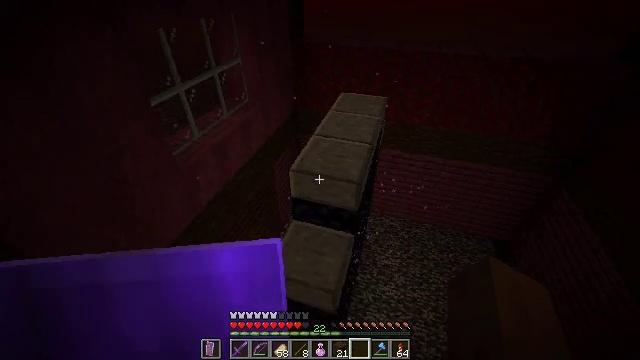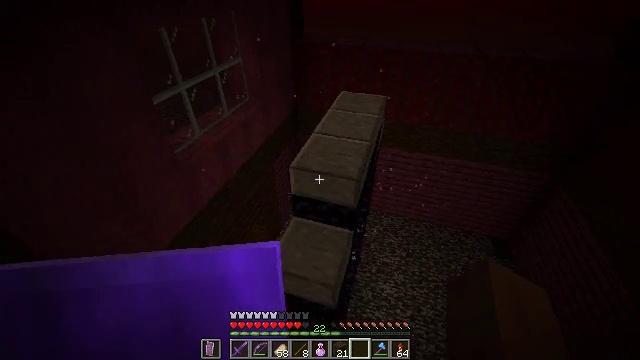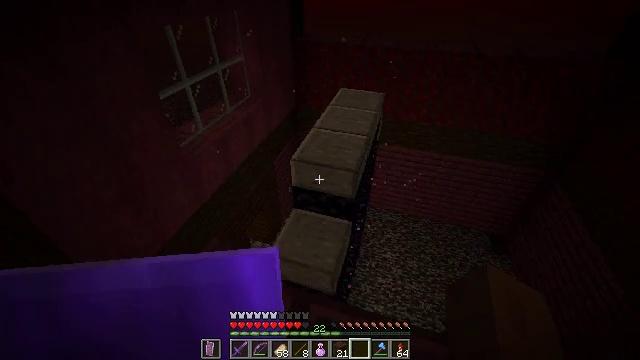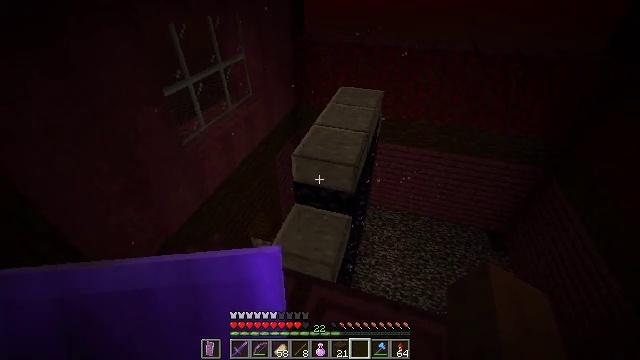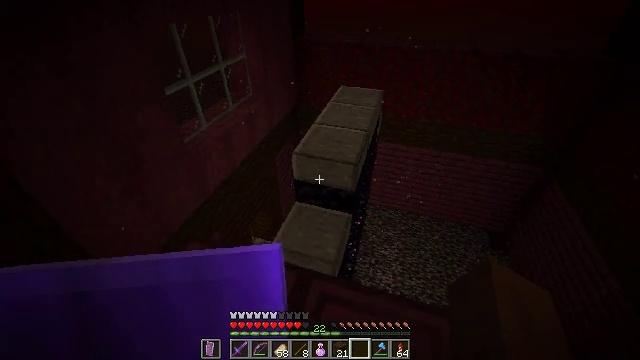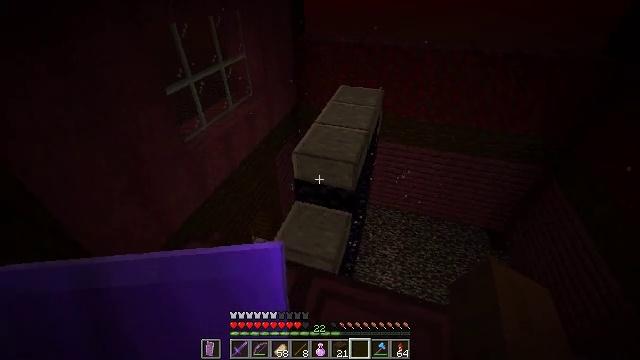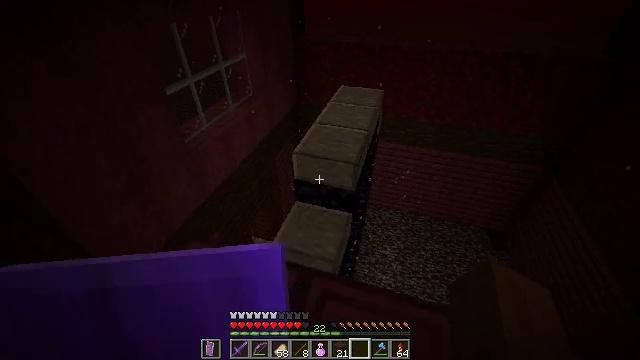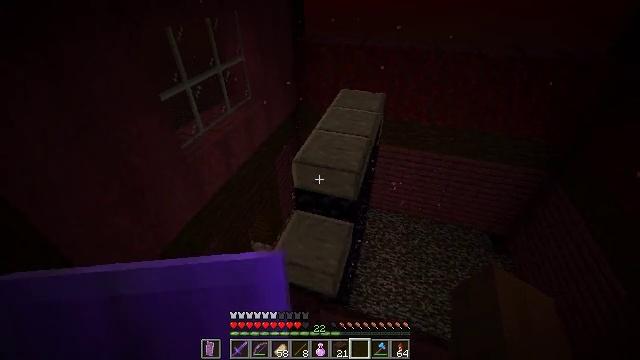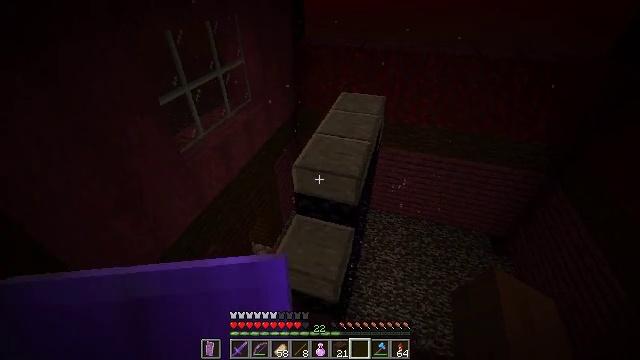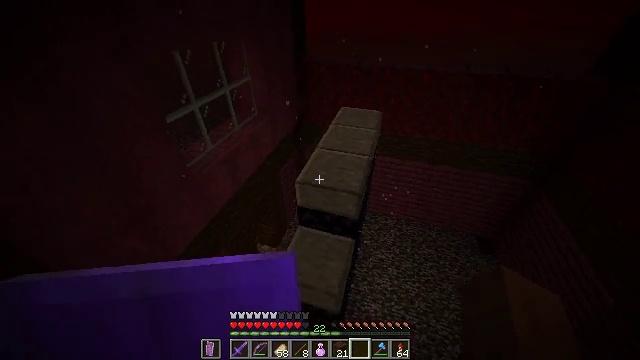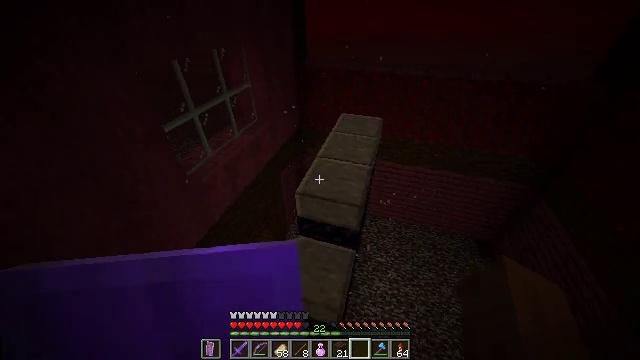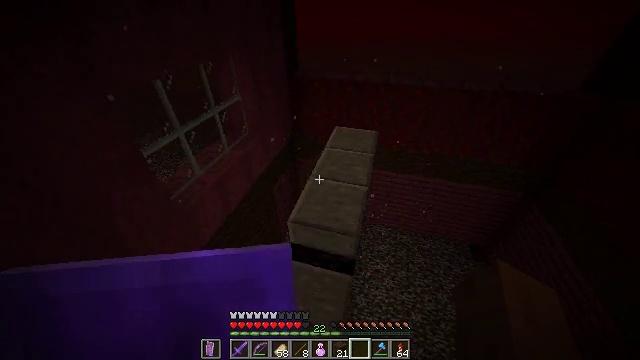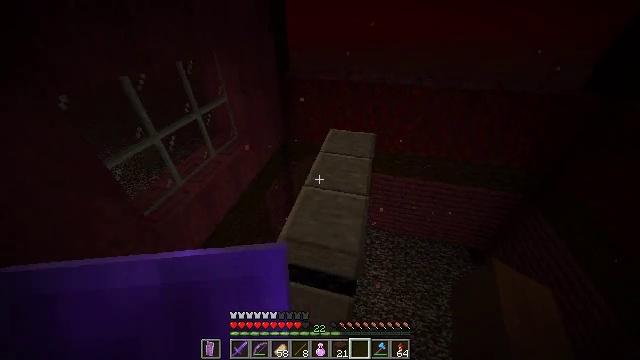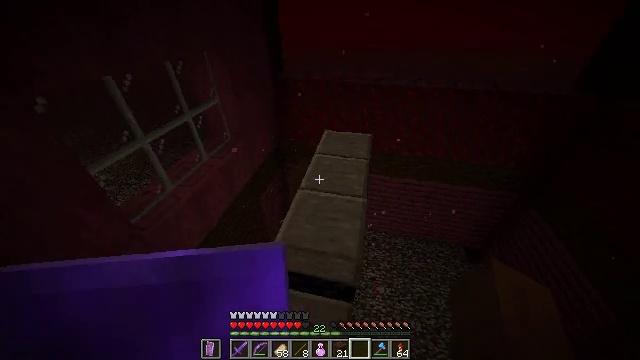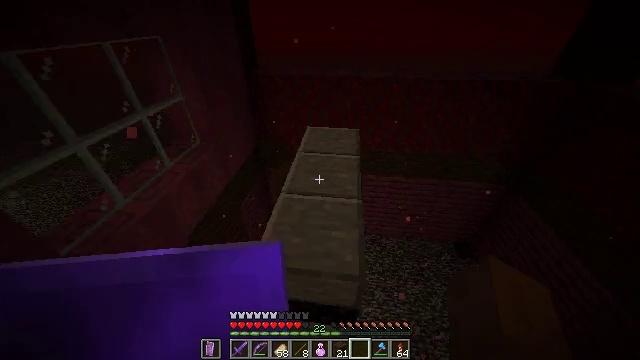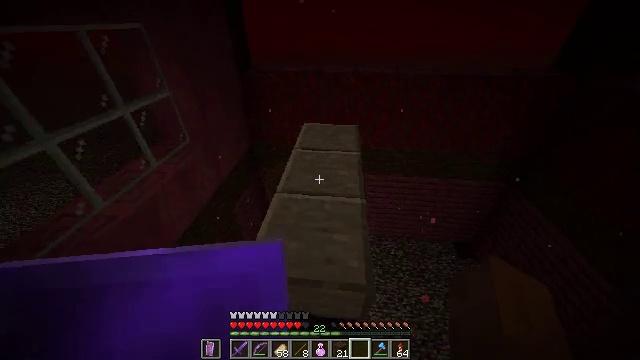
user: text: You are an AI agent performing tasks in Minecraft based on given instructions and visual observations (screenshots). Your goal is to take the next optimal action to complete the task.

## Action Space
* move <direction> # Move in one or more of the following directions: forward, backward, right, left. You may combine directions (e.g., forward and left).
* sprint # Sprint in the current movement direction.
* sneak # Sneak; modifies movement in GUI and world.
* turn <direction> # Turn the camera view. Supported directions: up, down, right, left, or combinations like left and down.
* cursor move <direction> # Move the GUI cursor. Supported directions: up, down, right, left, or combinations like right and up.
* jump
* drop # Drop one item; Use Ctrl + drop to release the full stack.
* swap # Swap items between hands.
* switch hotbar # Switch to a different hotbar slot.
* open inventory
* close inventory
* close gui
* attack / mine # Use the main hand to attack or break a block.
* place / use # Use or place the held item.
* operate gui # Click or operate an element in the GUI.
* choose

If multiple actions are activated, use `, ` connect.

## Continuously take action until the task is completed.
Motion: motion action
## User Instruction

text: Harvest crimson stem blocks.
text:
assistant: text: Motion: move back
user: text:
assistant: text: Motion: no_op
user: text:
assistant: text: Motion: no_op
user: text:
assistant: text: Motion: no_op
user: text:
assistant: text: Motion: no_op
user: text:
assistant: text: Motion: move forward
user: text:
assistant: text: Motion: move forward, sprint
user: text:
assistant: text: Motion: move forward, sprint
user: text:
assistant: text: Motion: move forward, sprint
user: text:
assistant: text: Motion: move forward, sprint, jump
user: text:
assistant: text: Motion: move forward, sprint, turn right, jump
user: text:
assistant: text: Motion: move forward, sprint, turn right, jump
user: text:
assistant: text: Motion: move forward, sprint, turn right, jump
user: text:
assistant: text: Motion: move forward, sprint, turn right and up, jump
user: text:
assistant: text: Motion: move forward, turn right
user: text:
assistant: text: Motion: no_op
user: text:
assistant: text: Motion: no_op
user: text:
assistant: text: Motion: no_op
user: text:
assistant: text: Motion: no_op
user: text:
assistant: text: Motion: no_op
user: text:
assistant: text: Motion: no_op
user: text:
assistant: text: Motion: no_op
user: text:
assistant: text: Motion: no_op
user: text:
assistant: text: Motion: no_op
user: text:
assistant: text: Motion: no_op
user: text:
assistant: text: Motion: turn right and up
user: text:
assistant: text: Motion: turn right and up
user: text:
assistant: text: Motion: turn up
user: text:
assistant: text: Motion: no_op
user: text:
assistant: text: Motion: no_op